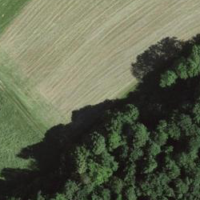
EUNIS habitat code: 41
Species observed at this site:
Aegopodium podagraria